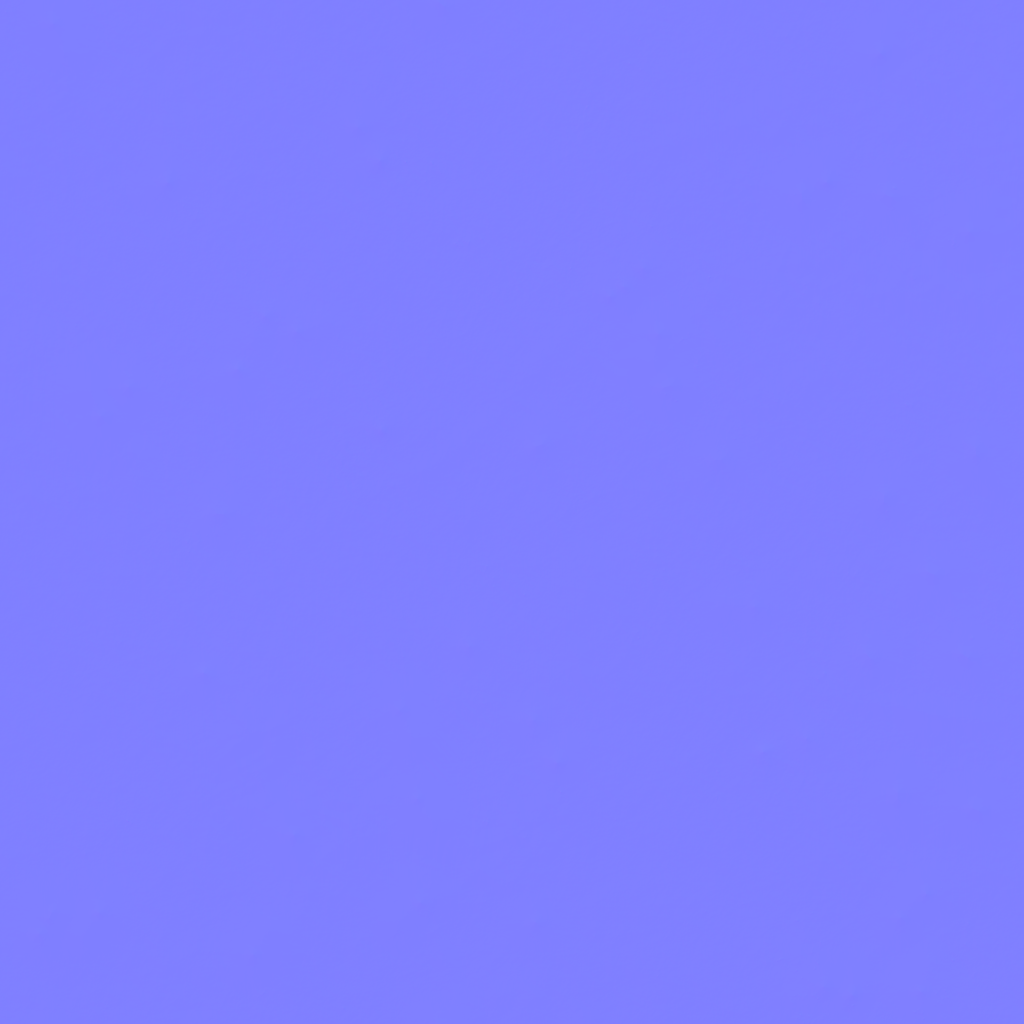
Texture map type: NormalDX